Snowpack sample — Snodgrass Mountain, Crested Butte, Colorado (2/4/25, 12:06 PM MST)
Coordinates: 38.923, -106.968
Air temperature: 35 °F
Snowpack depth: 80 cm
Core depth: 70 cm
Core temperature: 32 °F
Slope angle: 14°, slope face: 78°
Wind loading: low
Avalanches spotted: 0
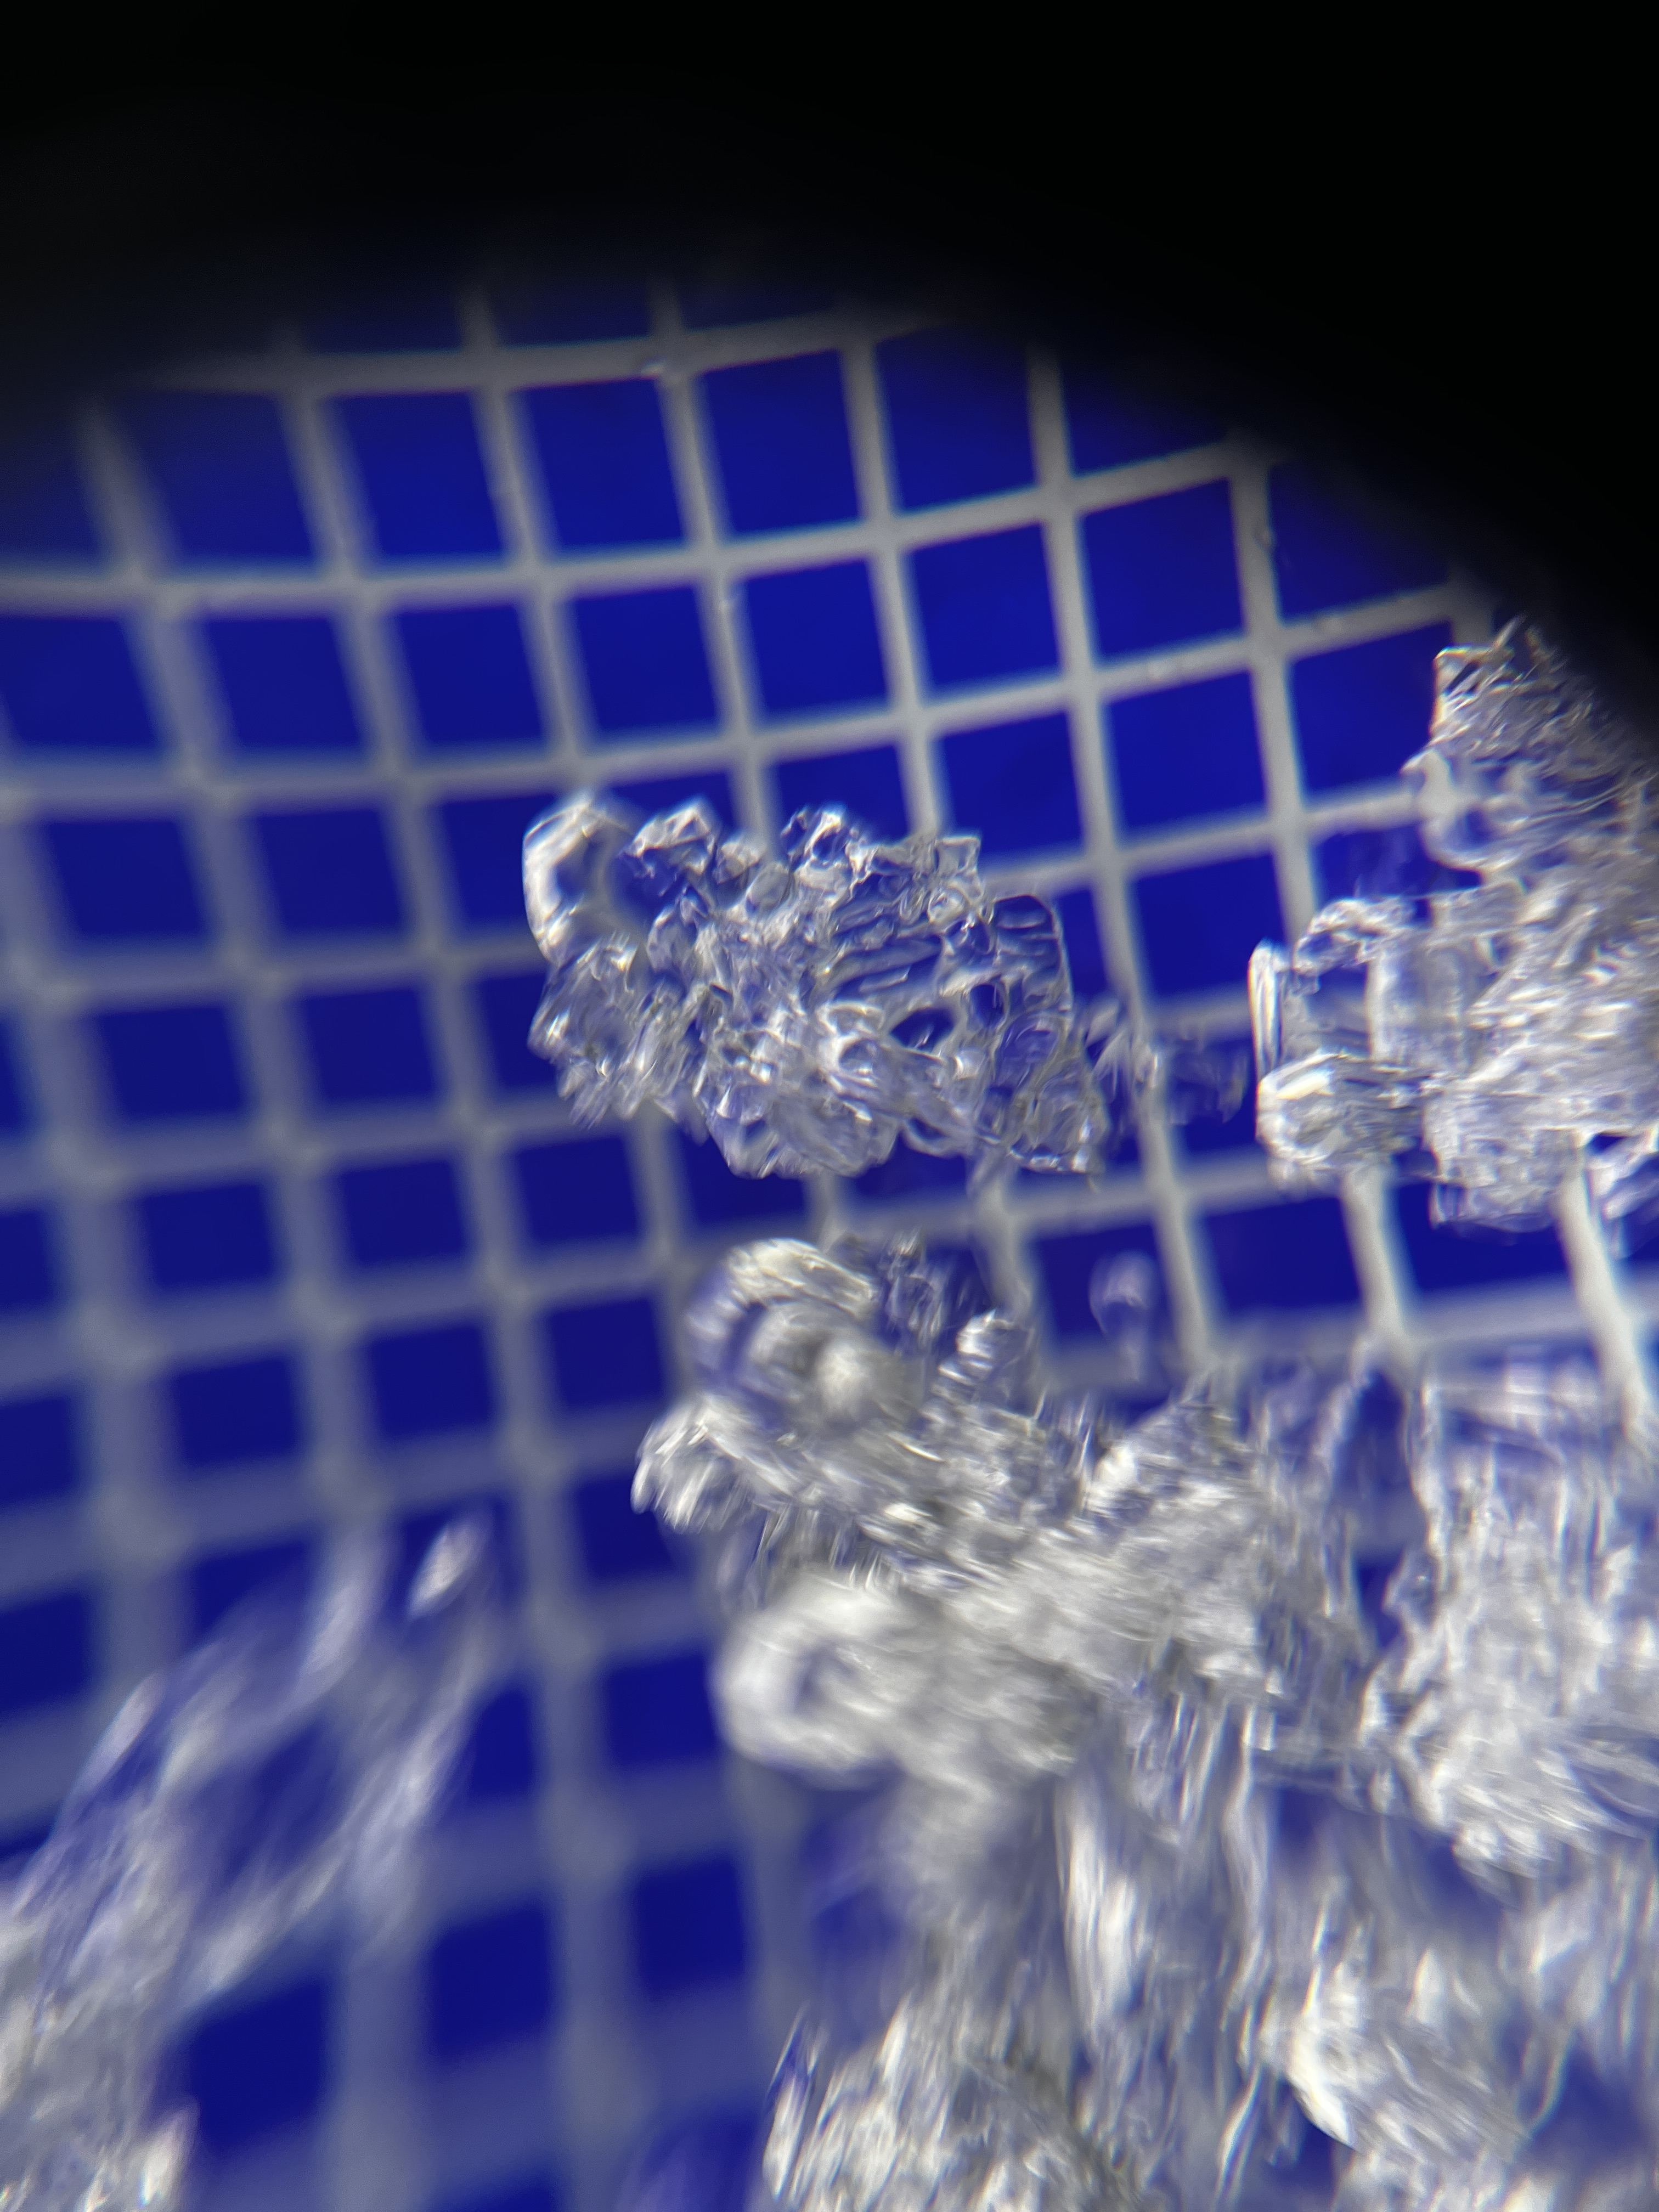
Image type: magnified_profile
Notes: No avalanches nearby, unusually warm weather for the last month reported by residents, Collected 25 yards from treeline